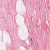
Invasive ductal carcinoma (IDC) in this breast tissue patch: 0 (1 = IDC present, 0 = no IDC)